Field crop: tomato
Growth stage: 1
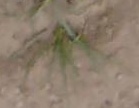
Species: cyperus